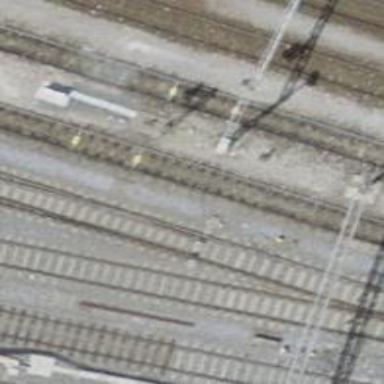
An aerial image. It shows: Rail siding with electrified contact lines.